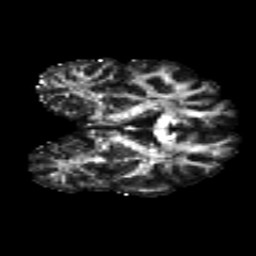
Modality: FA
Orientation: coronal
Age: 21
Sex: male
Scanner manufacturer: siemens
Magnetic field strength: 3 T
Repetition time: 8.8 s
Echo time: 0.085 s